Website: crate-barrel
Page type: receipt
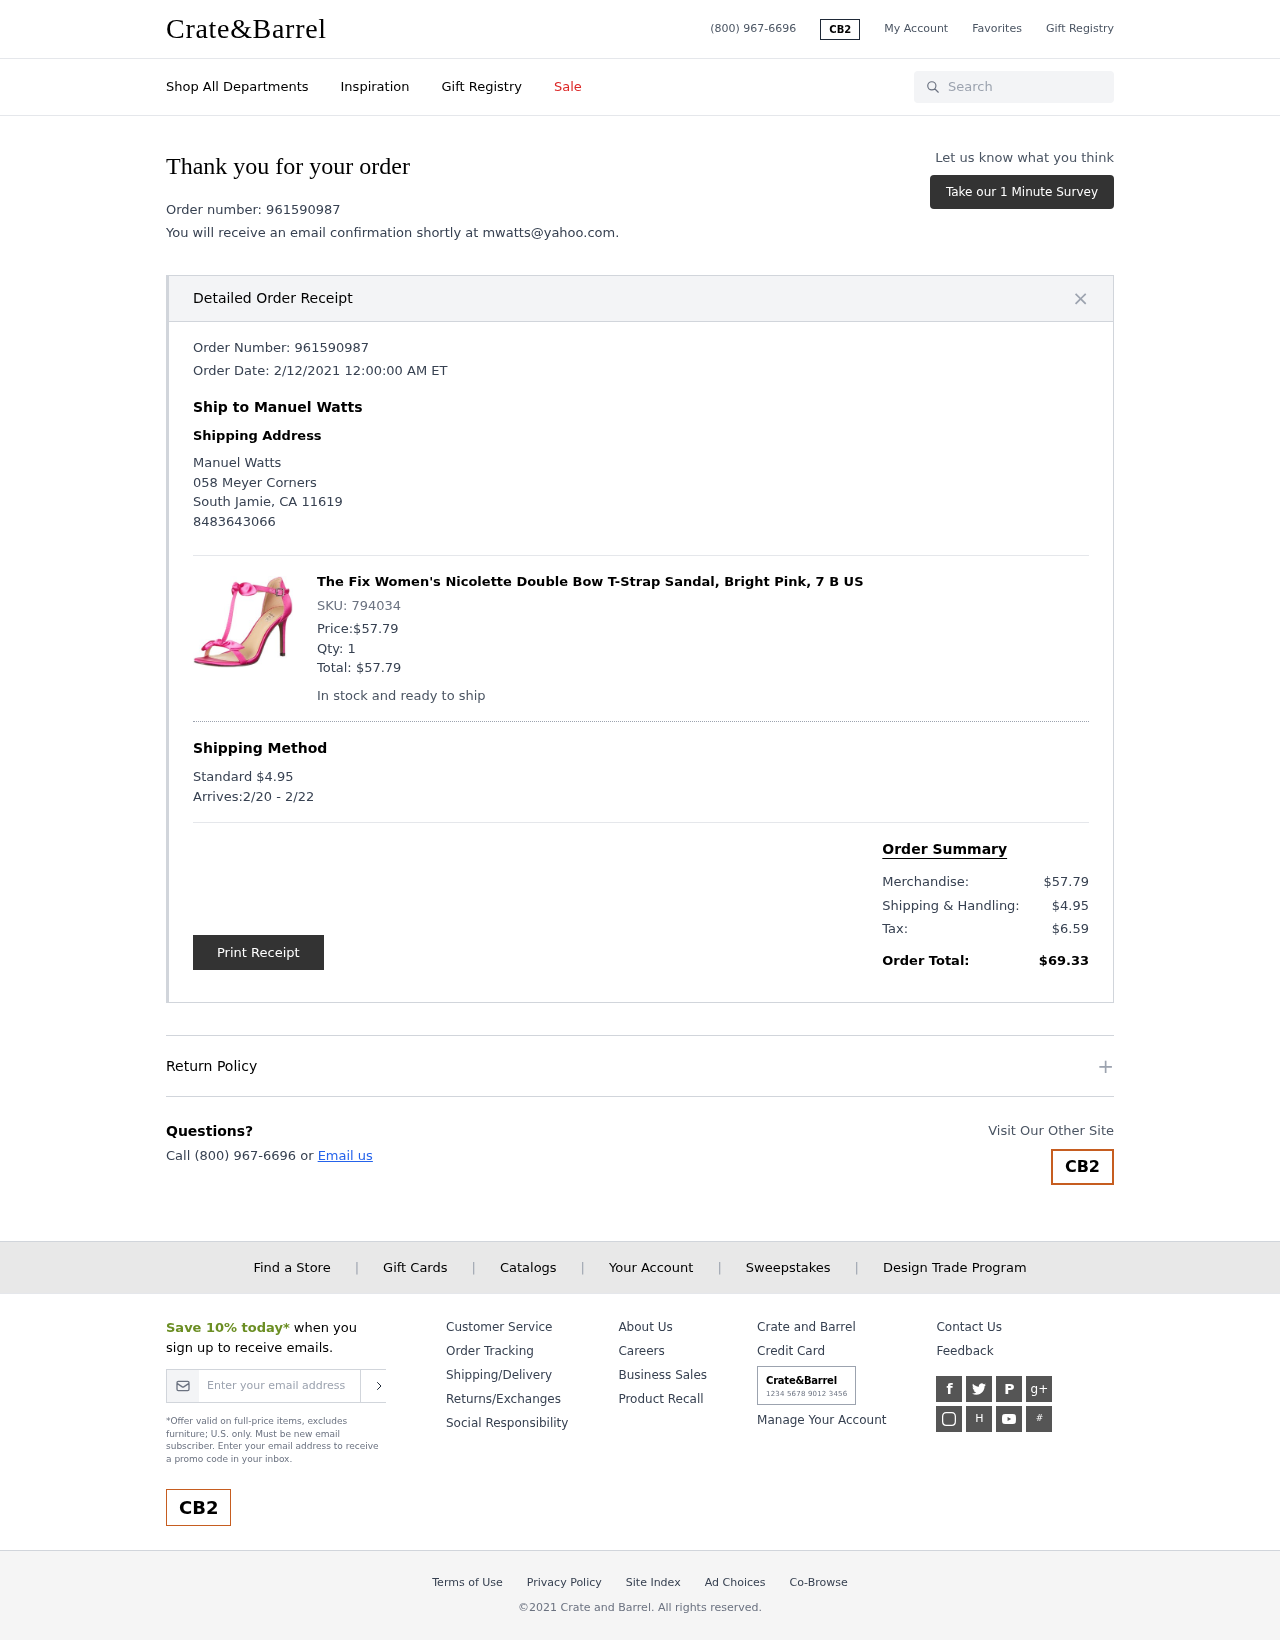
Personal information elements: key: PII_CITY
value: South Jamie
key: PII_EMAIL
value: mwatts@yahoo.com
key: PII_FULLNAME
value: Manuel Watts
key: PII_PHONE
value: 8483643066
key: PII_POSTCODE
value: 11619
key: PII_STATE_ABBR
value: CA
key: PII_STREET
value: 058 Meyer Corners
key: PII_FULLNAME2
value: Manuel Watts
Product elements: key: PRODUCT1_NAME
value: The Fix Women's Nicolette Double Bow T-Strap Sandal, Bright Pink, 7 B US
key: PRODUCT1_PRICE
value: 57.79
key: PRODUCT1_QUANTITY
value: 1
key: PRODUCT1_SKU
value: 794034
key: PRODUCT1_TOTAL
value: $57.79
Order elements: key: ORDER_ID
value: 961590987
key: ORDER_DATE
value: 2/12/2021 12:00:00 AM ET
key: ORDER_SHIPPING_COST
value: $4.95
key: ORDER_DELIVERY_DATE
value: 2/20 - 2/22
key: ORDER_SUBTOTAL
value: $57.79
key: ORDER_SHIPPING_COST2
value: $4.95
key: ORDER_TAX
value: $6.59
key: ORDER_TOTAL
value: $69.33
Search elements: key: HEADER_SEARCH
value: Search